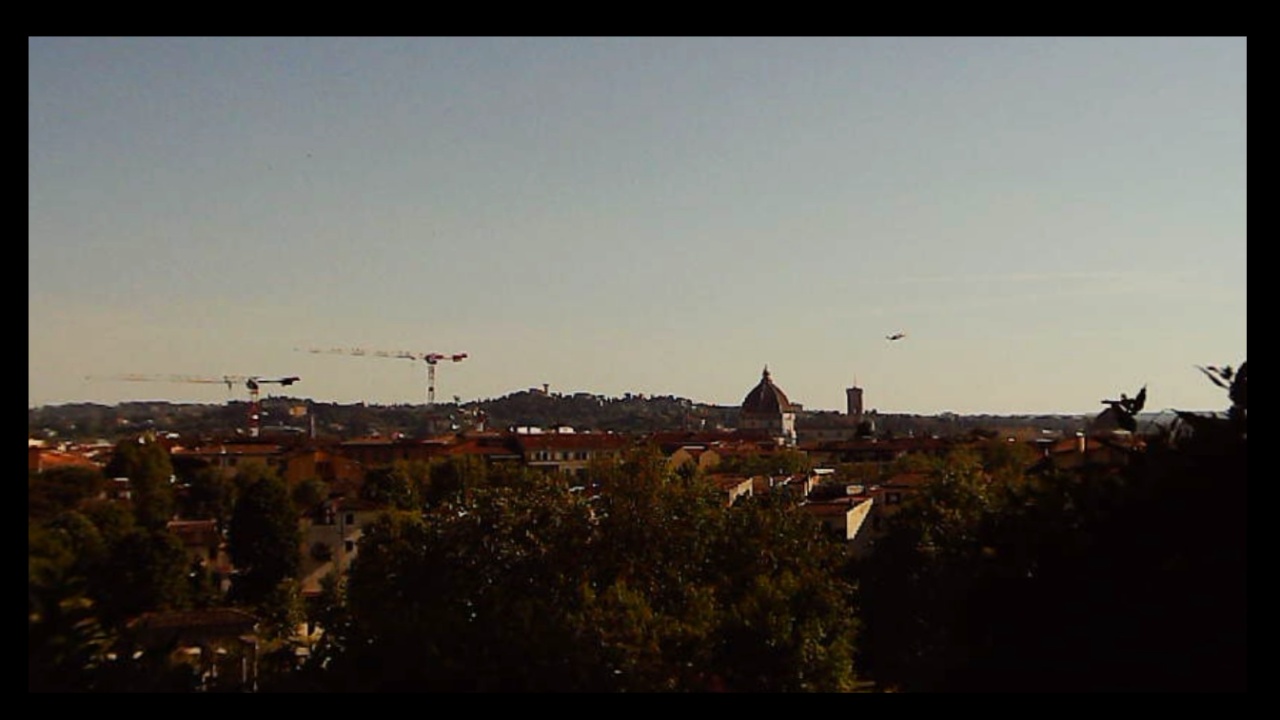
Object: Betafpv air75

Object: DJI Mini 3